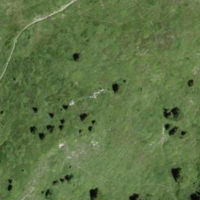
EUNIS habitat code: 26
Species observed at this site:
Vaccinium myrtillus